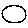
Label: circle